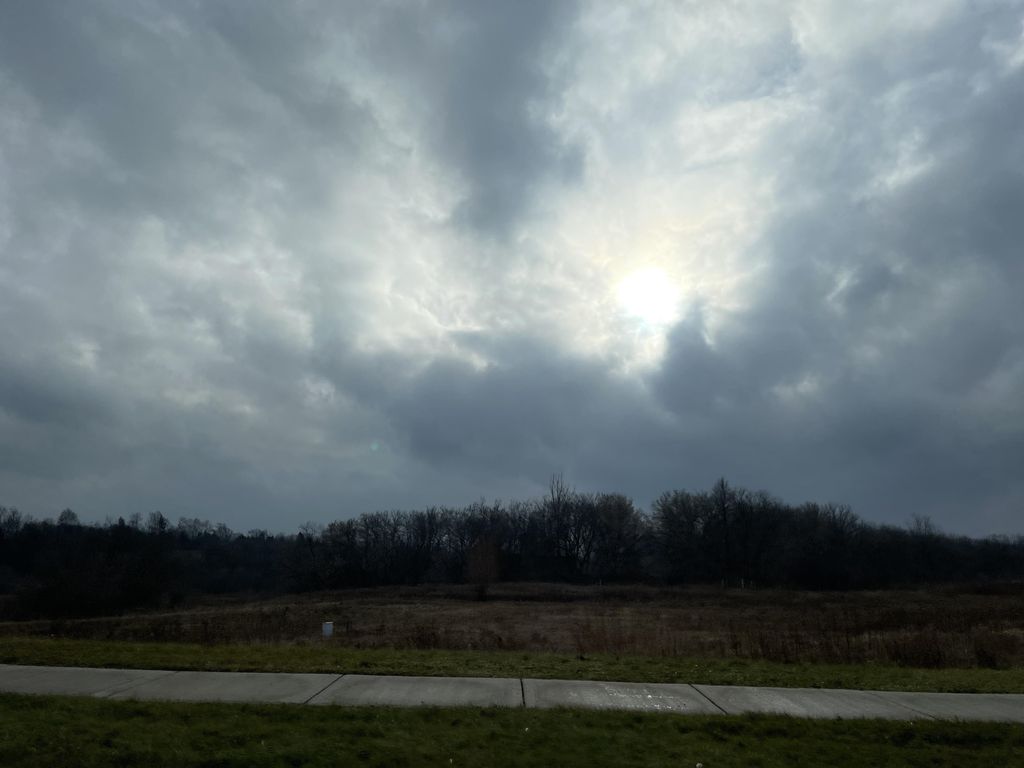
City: kitchener-waterloo